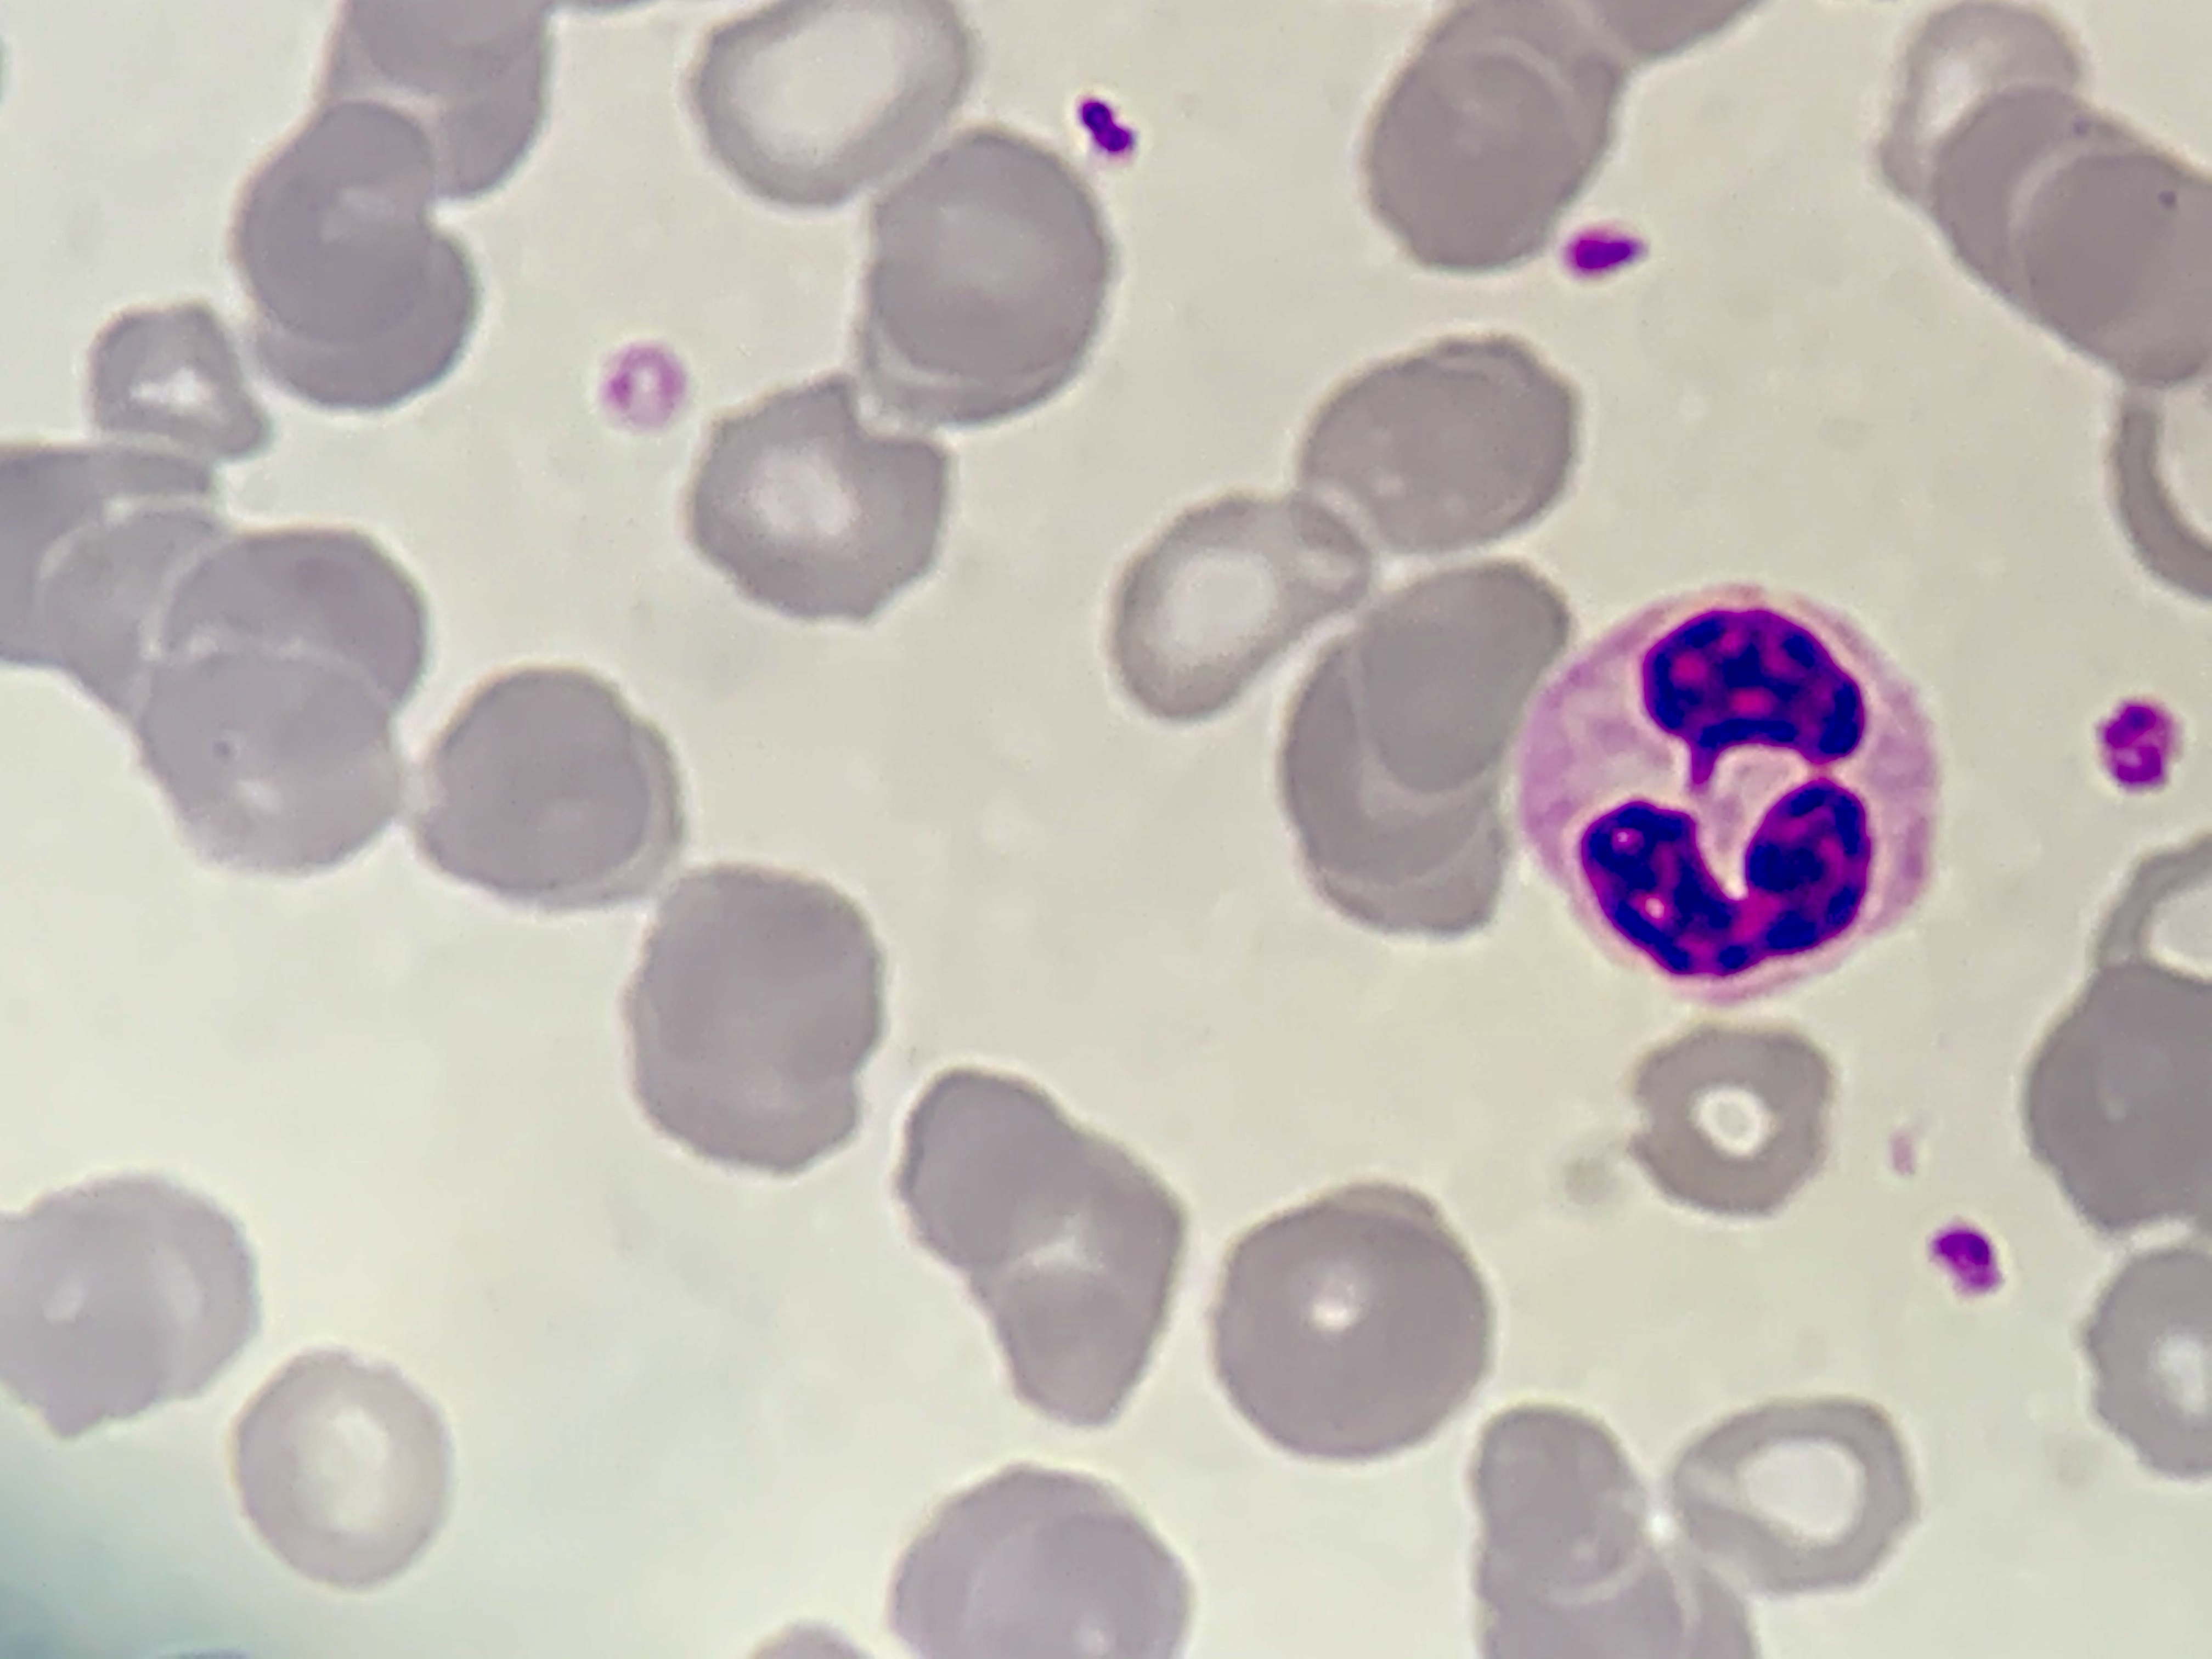
Cell type: NEUTROPHILS